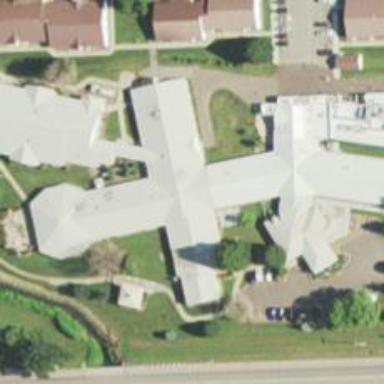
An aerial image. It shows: Nursing home.